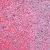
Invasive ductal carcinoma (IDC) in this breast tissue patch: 0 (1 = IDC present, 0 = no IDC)